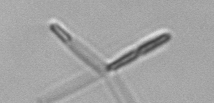
Label: Thalassionema